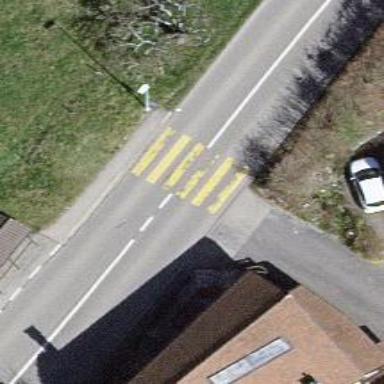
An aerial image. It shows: Uncontrolled crossing on the road.